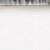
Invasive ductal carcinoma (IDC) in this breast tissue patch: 0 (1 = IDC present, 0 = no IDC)